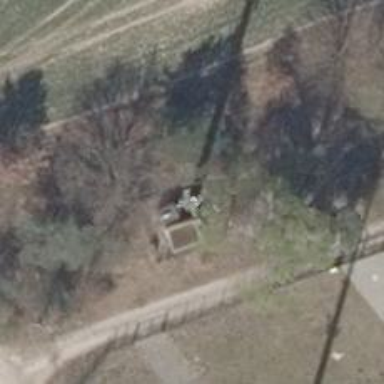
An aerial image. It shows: Communication mast tower.